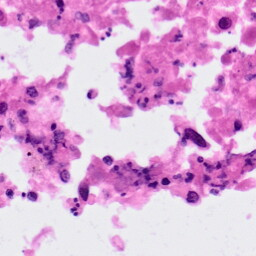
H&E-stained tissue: Lung